Field crop: maize
Growth stage: 2
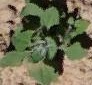
Species: chenopodium